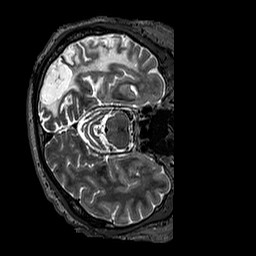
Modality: T2w
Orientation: axial
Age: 58
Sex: male
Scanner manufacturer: siemens
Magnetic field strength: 3 T
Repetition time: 3.2 s
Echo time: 0.567 s